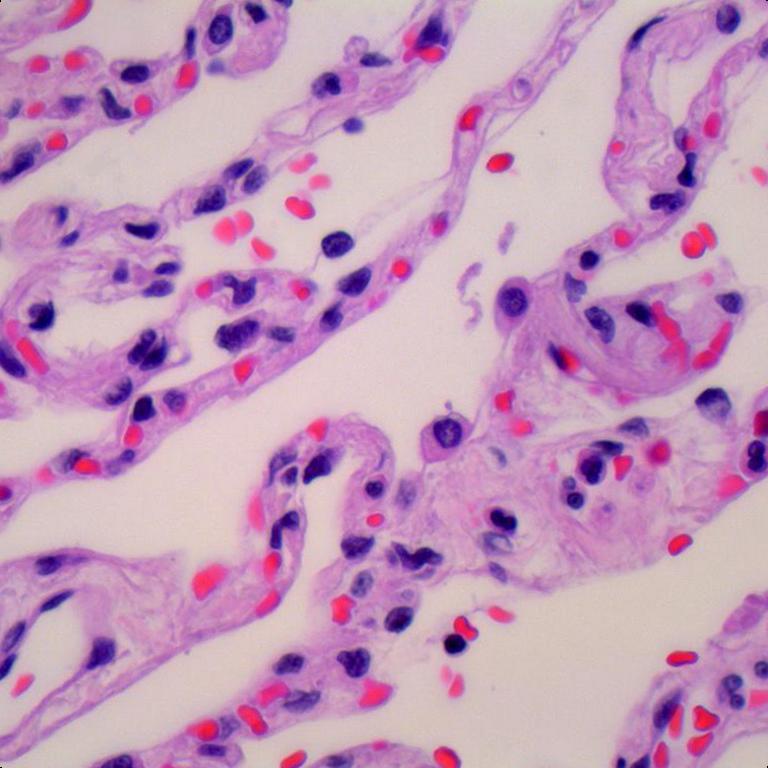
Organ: lung
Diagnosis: benign